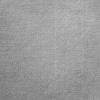
Atmospheric dust classification: dusty